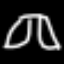
Label: pants